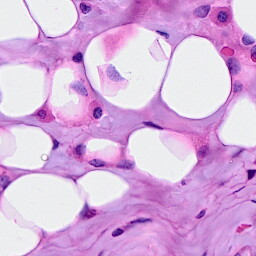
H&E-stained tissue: Breast